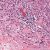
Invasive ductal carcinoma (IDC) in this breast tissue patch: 1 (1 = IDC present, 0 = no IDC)